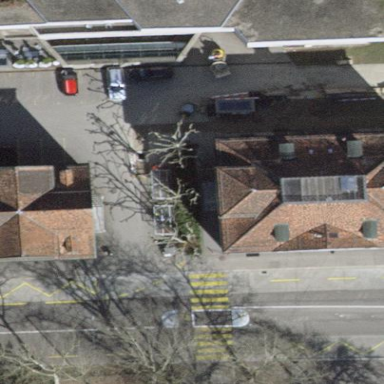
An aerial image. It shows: Building.